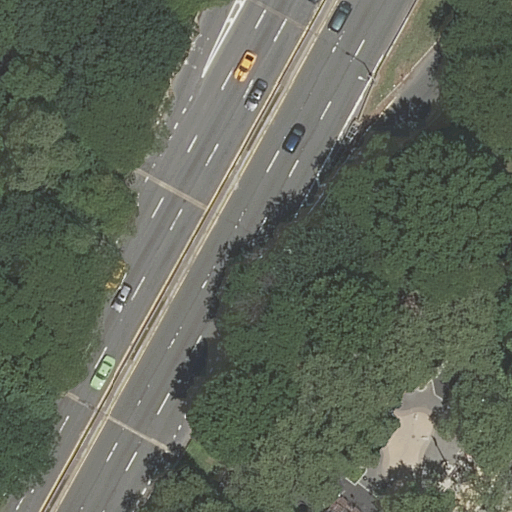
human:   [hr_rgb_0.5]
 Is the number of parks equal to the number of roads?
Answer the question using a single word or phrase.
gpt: no

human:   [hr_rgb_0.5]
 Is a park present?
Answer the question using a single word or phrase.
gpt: yes

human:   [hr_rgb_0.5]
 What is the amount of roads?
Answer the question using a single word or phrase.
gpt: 6

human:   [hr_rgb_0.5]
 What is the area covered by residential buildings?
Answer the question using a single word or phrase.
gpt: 0m2

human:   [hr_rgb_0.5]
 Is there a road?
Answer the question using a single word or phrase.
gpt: yes

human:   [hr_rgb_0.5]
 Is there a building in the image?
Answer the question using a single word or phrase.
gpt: no

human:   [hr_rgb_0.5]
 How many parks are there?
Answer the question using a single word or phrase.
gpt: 1

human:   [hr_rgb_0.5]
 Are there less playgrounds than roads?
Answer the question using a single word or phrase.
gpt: yes

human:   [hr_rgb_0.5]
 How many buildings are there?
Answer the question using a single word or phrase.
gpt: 0

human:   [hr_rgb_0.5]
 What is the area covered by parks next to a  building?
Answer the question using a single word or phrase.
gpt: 0m2

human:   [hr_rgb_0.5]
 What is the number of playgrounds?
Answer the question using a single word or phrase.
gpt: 1

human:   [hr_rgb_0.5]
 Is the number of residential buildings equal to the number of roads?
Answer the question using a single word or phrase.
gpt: no

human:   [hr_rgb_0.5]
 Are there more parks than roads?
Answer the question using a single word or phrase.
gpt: no

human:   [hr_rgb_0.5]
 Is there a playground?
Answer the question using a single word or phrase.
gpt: yes

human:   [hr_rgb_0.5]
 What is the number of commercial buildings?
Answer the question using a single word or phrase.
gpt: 0

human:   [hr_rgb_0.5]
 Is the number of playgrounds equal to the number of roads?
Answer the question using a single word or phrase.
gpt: no

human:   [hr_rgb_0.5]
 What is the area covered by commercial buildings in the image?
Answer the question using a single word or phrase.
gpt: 0m2

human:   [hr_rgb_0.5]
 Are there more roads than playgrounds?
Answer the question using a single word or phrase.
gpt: yes

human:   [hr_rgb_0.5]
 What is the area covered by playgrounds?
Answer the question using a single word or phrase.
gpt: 9m2

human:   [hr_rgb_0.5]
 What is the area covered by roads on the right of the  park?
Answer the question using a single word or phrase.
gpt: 0m2

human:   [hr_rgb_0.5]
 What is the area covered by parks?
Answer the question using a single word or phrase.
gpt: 10629m2

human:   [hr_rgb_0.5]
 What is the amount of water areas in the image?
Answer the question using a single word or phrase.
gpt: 0

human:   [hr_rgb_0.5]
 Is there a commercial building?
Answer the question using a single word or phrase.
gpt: no

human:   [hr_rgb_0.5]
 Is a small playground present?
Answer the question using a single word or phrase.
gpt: yes

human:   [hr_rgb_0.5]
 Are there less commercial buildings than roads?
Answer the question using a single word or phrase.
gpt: yes

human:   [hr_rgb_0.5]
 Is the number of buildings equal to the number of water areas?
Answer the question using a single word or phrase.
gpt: yes

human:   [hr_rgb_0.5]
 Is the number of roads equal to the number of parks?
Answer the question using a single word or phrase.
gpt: no

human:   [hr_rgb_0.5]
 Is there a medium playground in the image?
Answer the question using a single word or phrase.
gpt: no

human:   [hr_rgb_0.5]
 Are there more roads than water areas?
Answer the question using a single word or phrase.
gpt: yes

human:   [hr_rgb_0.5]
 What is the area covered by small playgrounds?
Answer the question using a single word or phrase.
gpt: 9m2

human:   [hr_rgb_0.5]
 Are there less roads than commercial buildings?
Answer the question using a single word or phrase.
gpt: no

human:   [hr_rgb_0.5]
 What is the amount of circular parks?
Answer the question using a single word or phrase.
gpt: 0

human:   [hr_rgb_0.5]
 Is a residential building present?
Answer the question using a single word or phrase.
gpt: no

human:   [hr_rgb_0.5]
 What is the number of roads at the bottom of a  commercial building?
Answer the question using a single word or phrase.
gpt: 0

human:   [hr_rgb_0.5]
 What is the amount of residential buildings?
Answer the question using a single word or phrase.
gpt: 0

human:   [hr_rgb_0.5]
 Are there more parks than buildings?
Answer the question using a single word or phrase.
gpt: yes

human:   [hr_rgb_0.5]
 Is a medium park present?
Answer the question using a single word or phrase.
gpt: no

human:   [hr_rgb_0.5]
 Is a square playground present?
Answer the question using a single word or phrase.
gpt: no

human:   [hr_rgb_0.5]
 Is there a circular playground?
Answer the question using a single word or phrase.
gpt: no

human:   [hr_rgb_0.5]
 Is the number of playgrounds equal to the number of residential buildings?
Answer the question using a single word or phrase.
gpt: no

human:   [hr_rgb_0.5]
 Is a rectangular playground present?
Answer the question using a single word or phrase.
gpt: yes

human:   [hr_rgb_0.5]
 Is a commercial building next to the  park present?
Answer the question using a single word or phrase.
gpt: no

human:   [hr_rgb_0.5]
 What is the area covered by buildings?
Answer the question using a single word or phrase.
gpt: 0m2

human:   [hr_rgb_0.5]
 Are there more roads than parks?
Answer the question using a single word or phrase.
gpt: yes

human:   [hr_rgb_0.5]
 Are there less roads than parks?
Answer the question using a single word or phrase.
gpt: no

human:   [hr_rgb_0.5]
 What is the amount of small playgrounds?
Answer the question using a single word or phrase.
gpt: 1

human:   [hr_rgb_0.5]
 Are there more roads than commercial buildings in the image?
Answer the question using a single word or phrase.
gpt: yes

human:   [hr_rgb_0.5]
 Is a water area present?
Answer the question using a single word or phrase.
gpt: no

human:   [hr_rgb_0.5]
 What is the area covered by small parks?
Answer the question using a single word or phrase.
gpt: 0m2

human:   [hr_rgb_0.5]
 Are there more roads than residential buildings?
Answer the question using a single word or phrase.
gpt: yes

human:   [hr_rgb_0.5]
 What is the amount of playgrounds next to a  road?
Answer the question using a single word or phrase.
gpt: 1

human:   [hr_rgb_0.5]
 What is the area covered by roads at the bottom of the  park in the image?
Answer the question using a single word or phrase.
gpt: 0m2

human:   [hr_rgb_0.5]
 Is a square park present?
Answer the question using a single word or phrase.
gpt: no

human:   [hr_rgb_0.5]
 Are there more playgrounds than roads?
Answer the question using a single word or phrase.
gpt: no

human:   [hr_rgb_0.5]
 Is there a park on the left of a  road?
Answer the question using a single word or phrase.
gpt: yes

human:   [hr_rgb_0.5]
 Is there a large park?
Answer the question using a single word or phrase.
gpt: yes

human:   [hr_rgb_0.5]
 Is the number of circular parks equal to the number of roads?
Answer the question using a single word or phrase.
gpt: no

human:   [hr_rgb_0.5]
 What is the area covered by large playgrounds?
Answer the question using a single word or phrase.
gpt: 0m2

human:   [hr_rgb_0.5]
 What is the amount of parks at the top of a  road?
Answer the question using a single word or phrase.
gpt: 0

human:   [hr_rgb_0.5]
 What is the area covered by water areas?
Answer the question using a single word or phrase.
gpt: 0m2

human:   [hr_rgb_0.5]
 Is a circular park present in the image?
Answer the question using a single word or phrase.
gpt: no

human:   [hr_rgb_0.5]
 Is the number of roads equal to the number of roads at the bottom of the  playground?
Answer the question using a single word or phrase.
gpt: no

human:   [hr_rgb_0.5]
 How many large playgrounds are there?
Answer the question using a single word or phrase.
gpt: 0

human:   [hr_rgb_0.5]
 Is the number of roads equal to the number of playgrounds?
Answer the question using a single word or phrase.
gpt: no